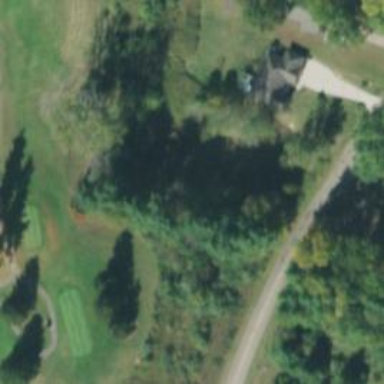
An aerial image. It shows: Path for both road and golf.